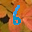
Label: 6